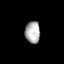
Tissue: lung
Cell type: Epithelial cells
Senescence score: 0.1117
Nuclear area (px): 321
Mean DAPI intensity: 174.632